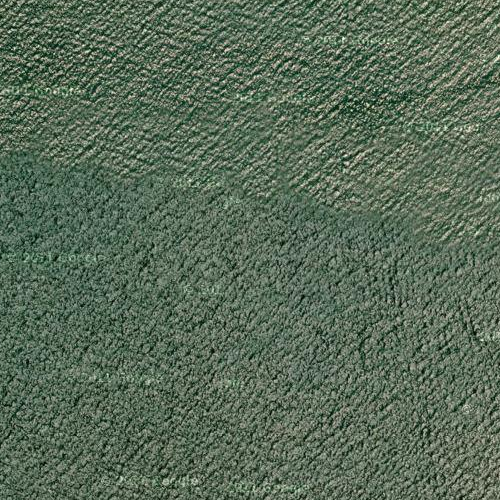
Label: sydney